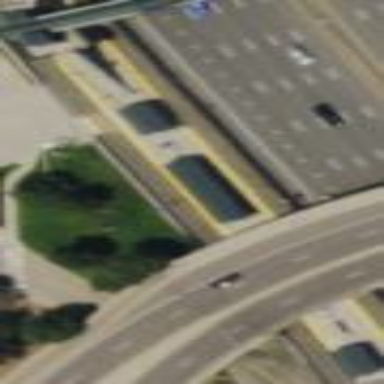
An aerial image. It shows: Concrete platform for public transport with shelter. It is designated for light rail at railway platform.